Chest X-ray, PA view. Patient: 63 years old, sex M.
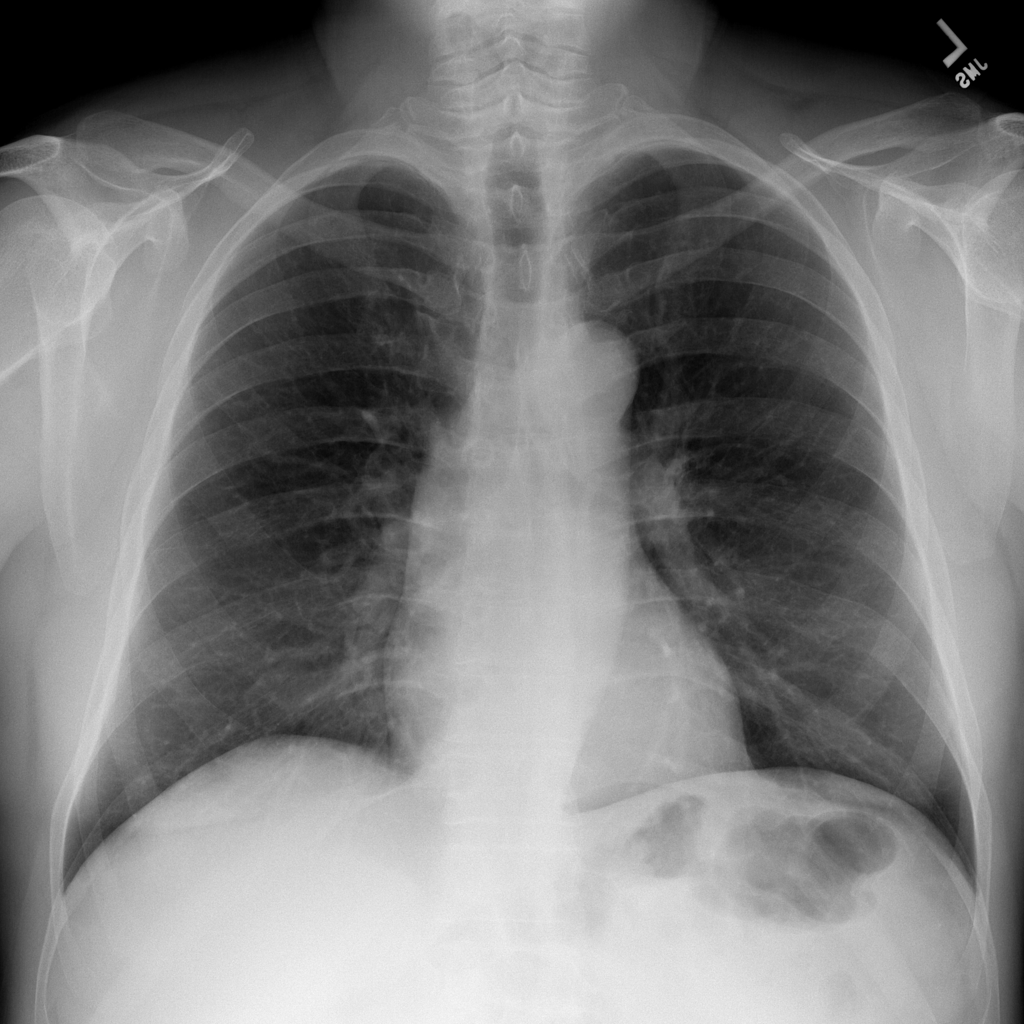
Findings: No Finding